Question: I'm trying to build a simple node-webkit app on my Windows machine. Here's 'main.html':
'''
<!DOCTYPE html>
<html>
<head lang="en">
<meta charset="UTF-8">
<title>node-webkit test</title>
</head>
<body>
hello world!
<script>
var fileapi = require('../js/fileapi');
var result = fileapi.add_res('../resources/file1.txt');
var doc_hash = result.doc_hash, doc_info = result.doc_info;
body.innerHTML = JSON.stringify(doc_hash) + '\n' + JSON.stringfy(doc_info);
</script>
</body>
</html>
'''
Then I zip my app and rename it 'file-api.nw'. run 'path\to\nw.exe file-api.nw'. Here's the node-webkit window I got:

It seems that node-webkit failed to find '../resources/file1.txt'. And what is the directory 'C:\Users\dell\AppData\Local\Temp\'?
my app dir tree is like this:
'''
app
|
+--resources/
| |
| +--file1.txt
|
+--html/
|
+--main.html
'''
Please forgive me if this is a basic question cause I'm new to node-webkit. Any suggestion is appreciated.
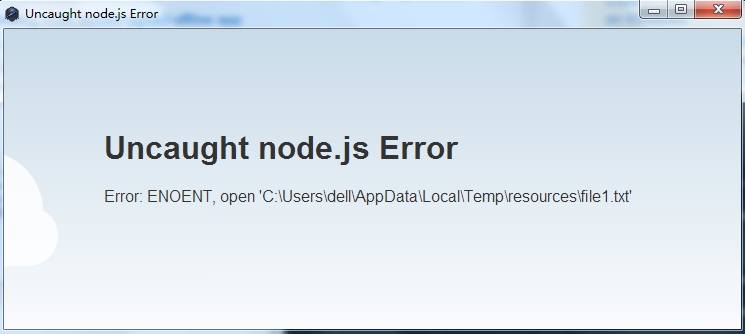
Answer: > The root of the project is node-webkit's CWD.
The right path should be the next one.
'''
var path = 'resources/file1.txt';
'''